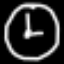
Label: clock